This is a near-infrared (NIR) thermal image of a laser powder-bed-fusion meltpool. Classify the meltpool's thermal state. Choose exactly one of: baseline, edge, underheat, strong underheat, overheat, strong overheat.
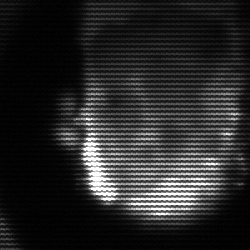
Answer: baseline